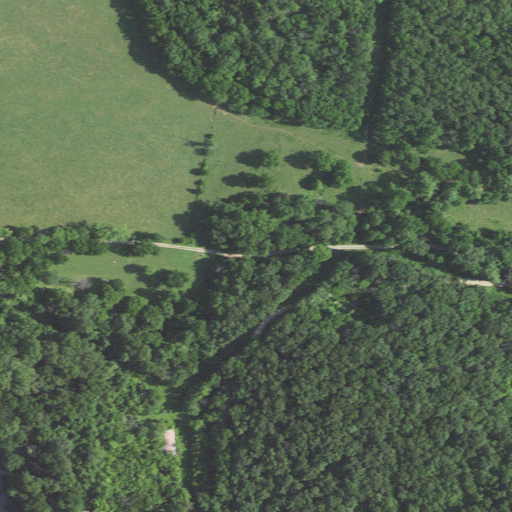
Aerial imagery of valley in Missouri named Hickory Hollow containing deciduous forest, pasture, open development, woody wetlands, low intensity development, and open water